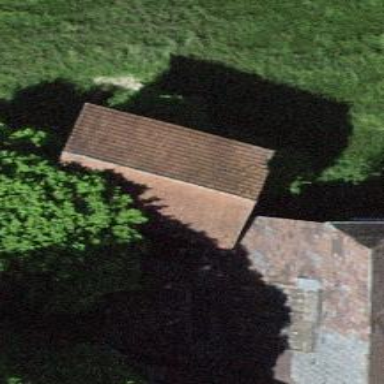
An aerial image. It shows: Rural barn.